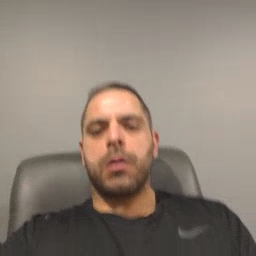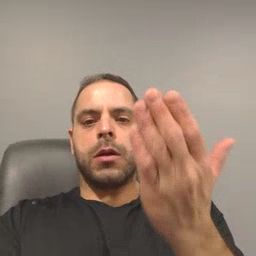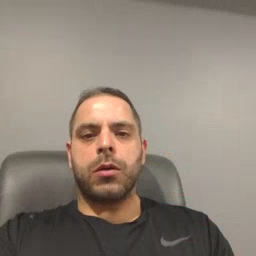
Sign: there